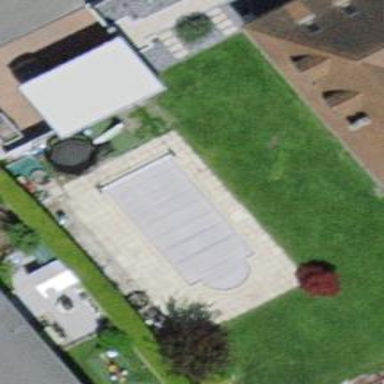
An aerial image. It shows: Swimming pool located in leisure land.